Aerial crown-view tile of a tropical tree (Barro Colorado Island, Panama), acquired 20250414:
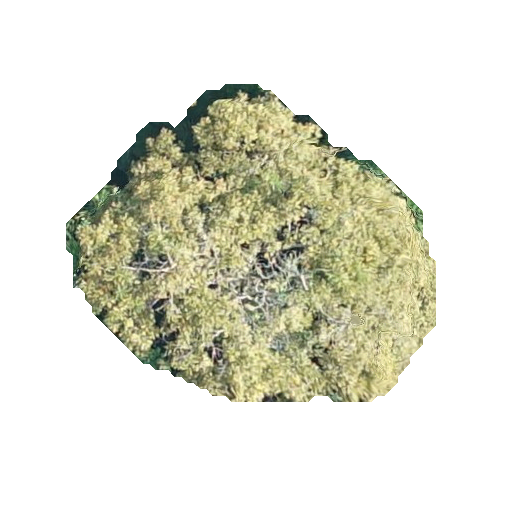
Species: Dipteryx oleifera
GBIF accepted scientific name: Dipteryx oleifera
Crown area: 124.571 m²